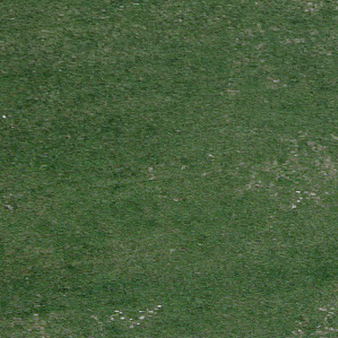
Label: other